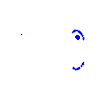
Particle: electron